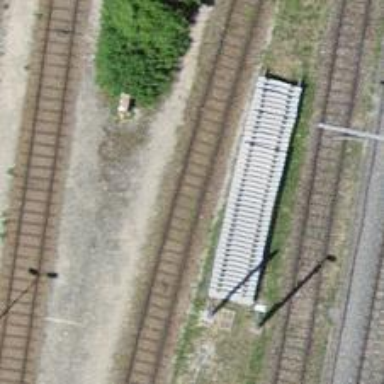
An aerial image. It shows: Railway switch.